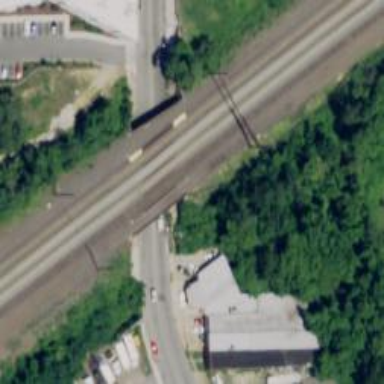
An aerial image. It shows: Railway bridge with electrified contact lines.